Question: I tried to get specific value where the column of names in my database contains "jansen",but when i run my code it shows error like this
'''
com.mysql.jdbc.exceptions.jdbc4.MySQLSyntaxErrorException: Unknown column 'jansen' in 'where clause'
'''
here is my code
'''
try {
Statement stmt=MyConnection.getConnection().createStatement();
ResultSet rs=stmt.executeQuery("select * from emp where name = jansen");
while(rs.next())
System.out.println(rs.getInt(1)+" "+rs.getString(2)+" "+rs.getString(3));
}catch (Exception e){
System.out.println(e);
}
'''
[and here is my database in Sqlyog]

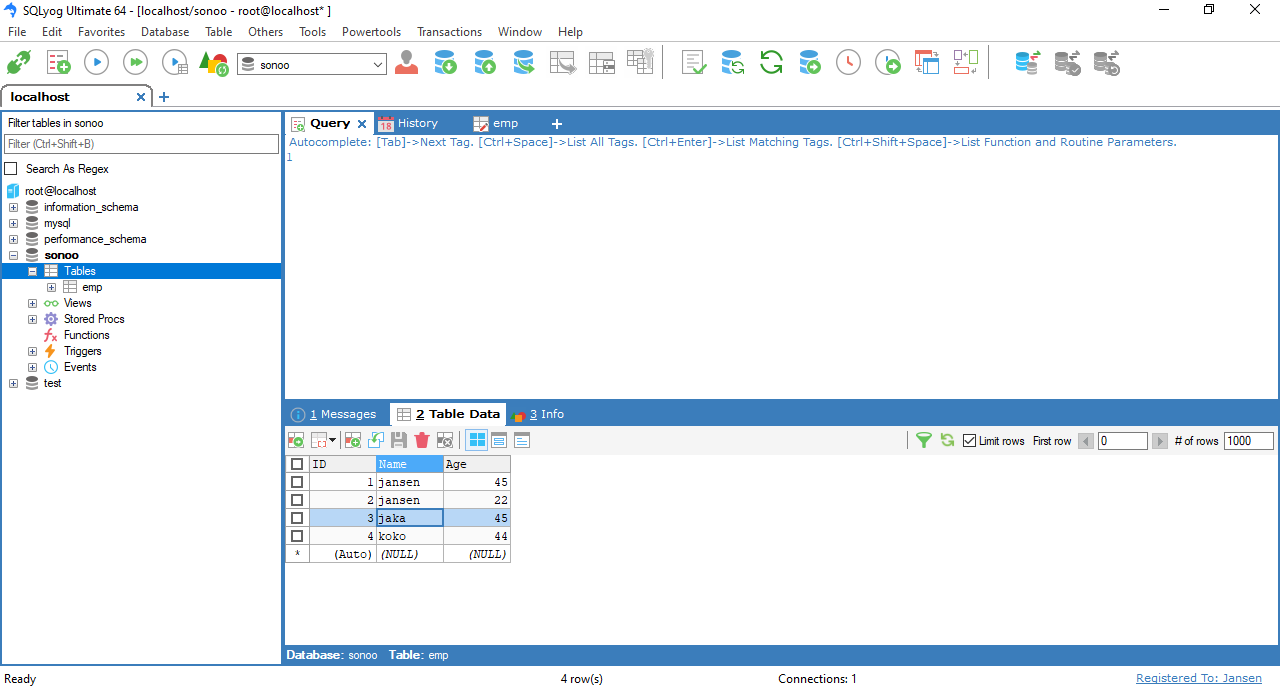
Answer: You should put quotes around string values in your SQL statement.
'''
"select * from emp where name = 'jansen'"
'''
Another issue you may run into later, is that your resources (e.g. connection, statement, ...) aren't cleaned up after you've used them. You should actually call the 'close()' function after using it. You would then have to put that code inside a 'finally' block, and again catch it to prevent having the 'close' function itself throwing exceptions. Because it would be messy and bloated, there's a better solution to clean things up:
Create your statement between the braces of your 'try', and it will close it cleanly for you. (It's called a <URL>
'''
try (Statement stmt = MyConnection.getConnection().createStatement()) {
ResultSet rs = stmt.executeQuery(query);
while (rs.next()) {
...
}
} catch (SQLException e) {
System.out.println(e);
}
'''
You can read more about executing SQL statements in java, in <URL>.